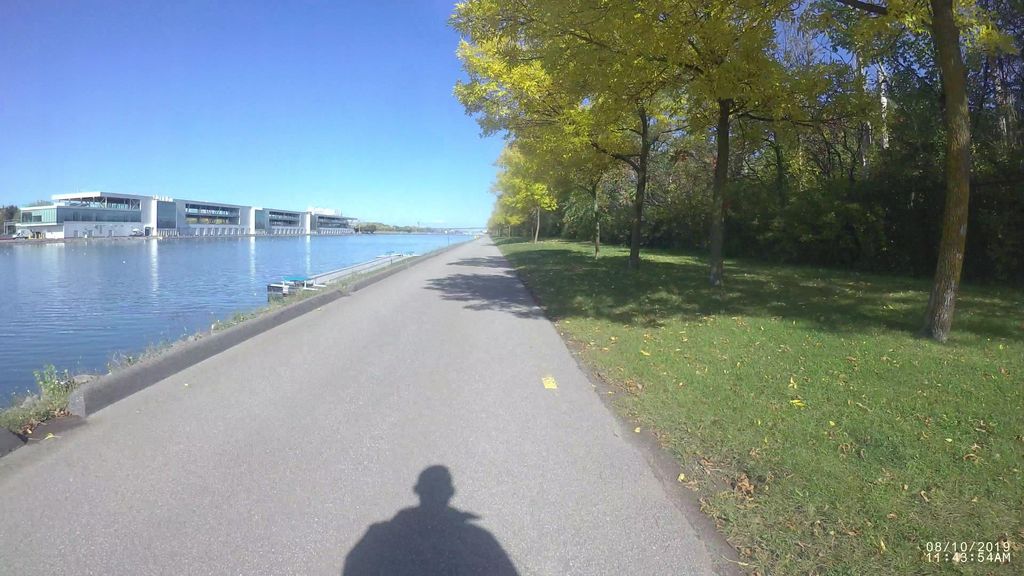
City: montreal